Question: How do you only pull only the nodes from firebase and not the keys using javascript? In other words, I only want the values of the key-value pairs from the below firebase, which means I don't want the unique keys below but just what's underneath.

Currently, my code is..
'''
function PullFirebase() {
new Firebase('https://myfirebase.firebaseIO.com/quakes').on('value', function (snapshot) {
var S = snapshot.val();
function printData(data) {
var f = eval(data);
console.log(data + "(" + f.length + ") = " + JSON.stringify(f).replace("[", "[
").replace(/}\,/g, "},
").replace("]", "
]"));
}
printData(S);
});
}
PullFirebase();
'''
This produces the following in the console
'''
<URL>","origintime":"2013-08-17T19:52:50.074","phases":"17","publicid":"2013p618454","status":"automatic","type":"","updatetime":"2013-08-17T19:54:11.27"},
"-JStYZsd6j4Cm6GZtrrD":{"FID":"quake.2013p618440","agency":"WEL(GNS_Primary)","depth":"26.3281","latitude":"-38.8725","longitude":"<PHONE>","magnitude":"2.6901","magnitudetype":"M","origin_geom":"POINT (175.95611 -38.872468)","origintime":"2013-08-17T19:45:25.076","phases":"13","publicid":"2013p618440","status":"automatic","type":"","updatetime":"2013-08-17T19:48:15.374"},...
'''
but I'd like to only have the dictionaries , such as
'''
[{"FID":"quake.2013p618454","agency":"WEL(GNS_Primary)","depth":"24.5703","latitude":"-41.5396","longitude":"<PHONE>","magnitude":"1.7345","magnitudetype":"M","origin_geom":"POINT (174.12425 -41.539614)","origintime":"2013-08-17T19:52:50.074","phases":"17","publicid":"2013p618454","status":"automatic","type":"","updatetime":"2013-08-17T19:54:11.27"},{"FID":"quake.2013p597338","agency":"WEL(GNS_Primary)","depth":"5.0586","latitude":"-37.8523","longitude":"<PHONE>","magnitude":"2.2362","magnitudetype":"M","origin_geom":"POINT (176.88006 -37.852307)","origintime":"2013-08-10T00:21:54.989","phases":"17","publicid":"2013p597338","status":"automatic","type":"","updatetime":"2013-08-10T03:42:41.324"}...]
'''
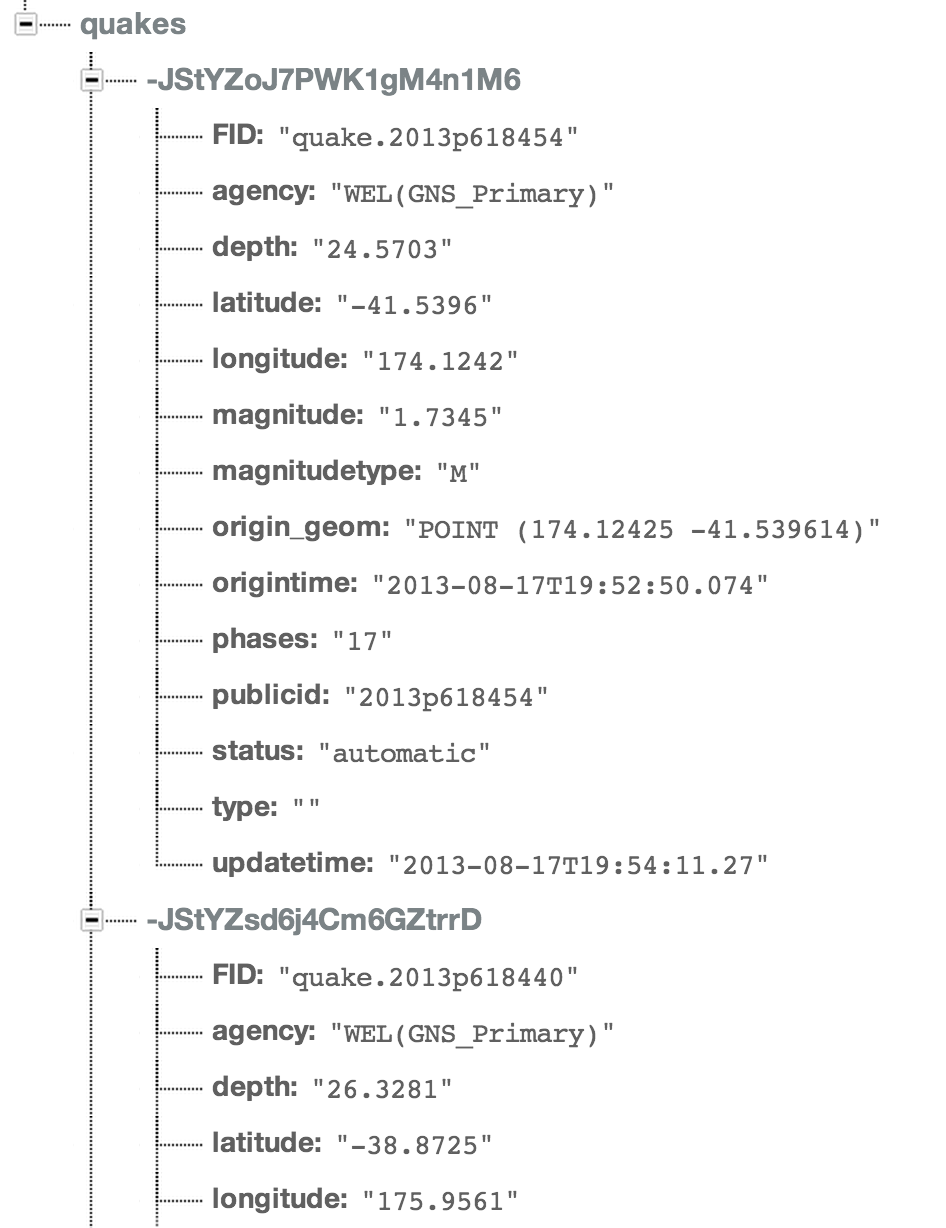
Answer: If I understand you correctly, you want to get all child objects under 'quakes'.
You generally have two approach here:
1. Get the value of the parent node and loop over the children
2. Monitor as children are added/updated/removed to the parent node
Your approach matches with #1, so I'll answer that one first. I'll also give an example of approach #2, which is more efficient when your data set changes.
## Iterate children of a Firebase ref
In your 'on('value',' handler you can skip the unique IDs using <URL>:
'''
new Firebase('https://myfirebase.firebaseIO.com/quakes').on('value', function (snapshot) {
var quakes = [];
snapshot.forEach(function(childSnapshot) {
quakes.push(childSnapshot.val());
});
var filter = new crossfilter(quakes);
});
'''
The 'forEach' function is sychronous, so we can simply wait for the loop to finish and then create the crossfilter.
## Monitor children of a Firebase ref
In that case, the best construct is:
'''
var quakes = new Firebase('https://myfirebase.firebaseIO.com/quakes');
var quakeCount = 0;
quakes.on('child_added', function (snapshot) {
var quake = snapshot.val();
quakeCount++;
console.log("quakeCount="+quakeCount+", FID="+quake.FID);
});
quakes.on('child_removed', function (old_snapshot) {
var quake = old_snapshot.val();
quakeCount--;
console.log("quakeCount="+quakeCount+", removed FID="+quake.FID);
});
'''
With this code construct you're actively listening for quakes that are added and removed. You'll still have to keep an array of all the quakes, which you then modify in 'child_added', 'child_changed' and 'child_removed'.
## How they compare
When you first run the code, monitoring for children will result in the same data as the 'on('value',' construct. But when children are added/removed later 'on('value',' will receive all quakes again, while 'on('child_added',' and 'on('child_removed',' will only be called for the quake in question.